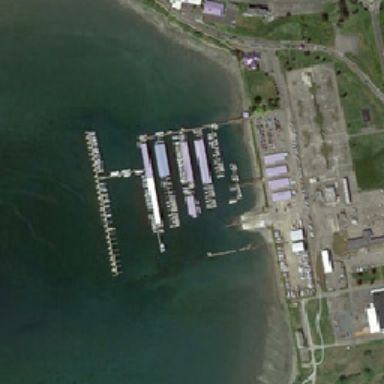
The port is held in dark green water while the industrial area is busy .